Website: crate-barrel
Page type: newsletter-management
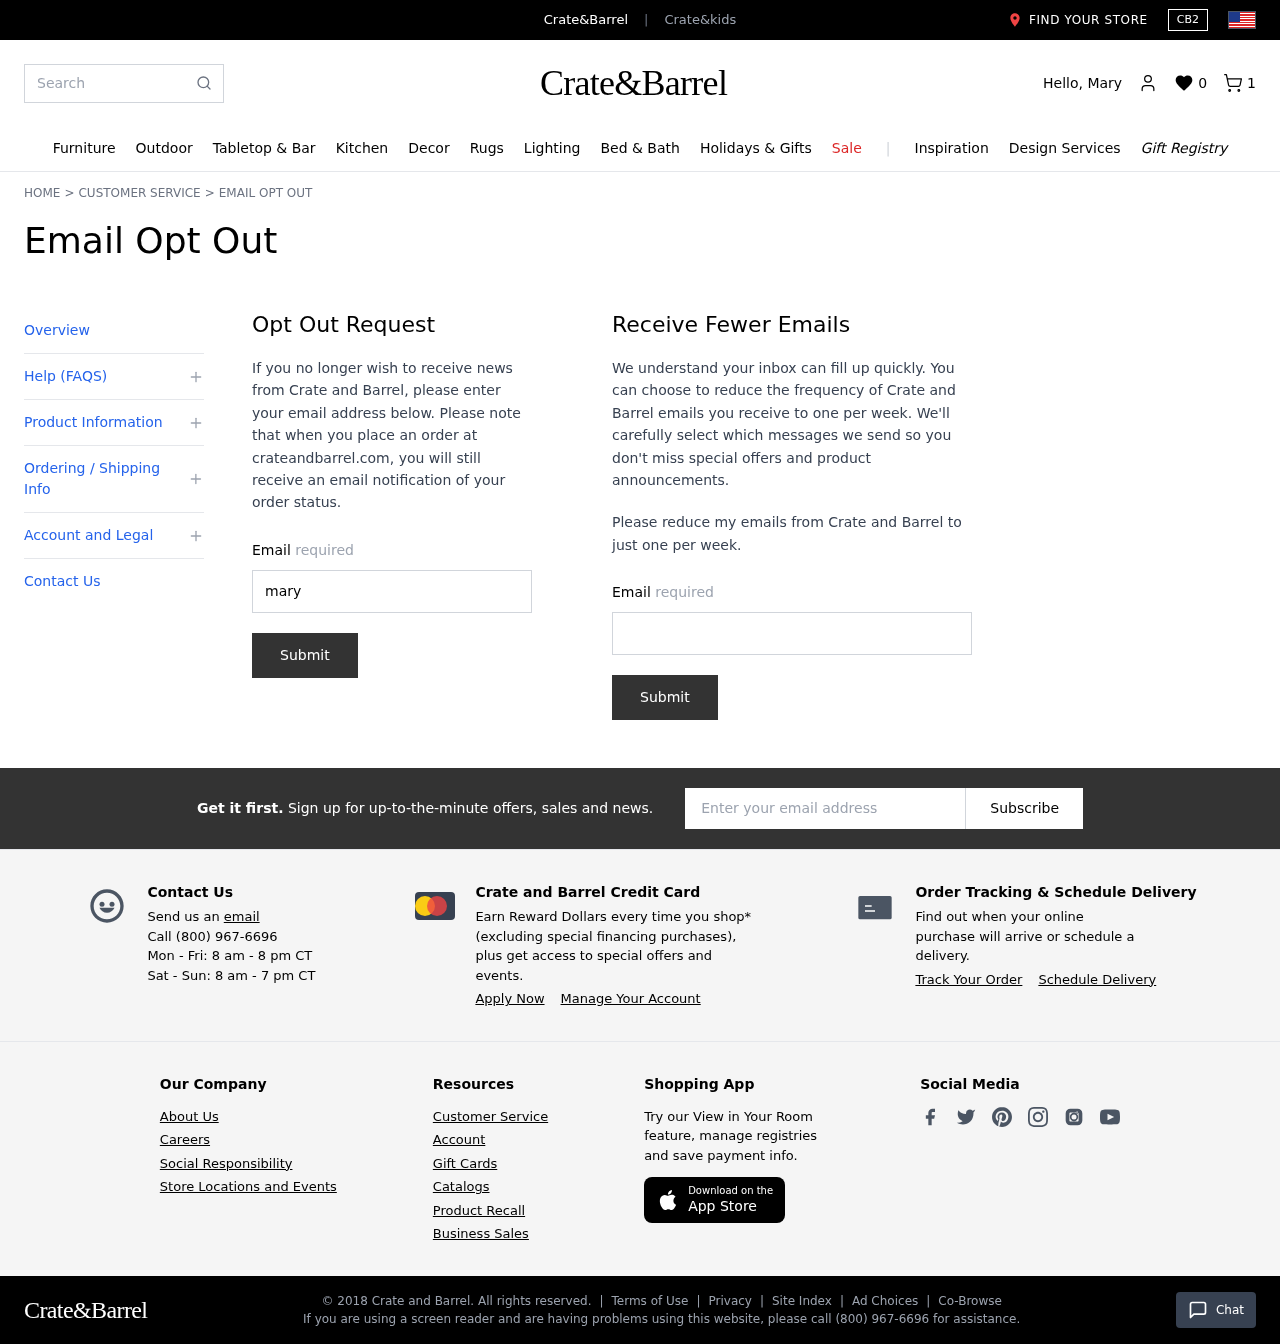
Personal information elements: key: PII_EMAIL
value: marypeterson@yahoo.com
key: PII_EMAIL2
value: marypeterson@yahoo.com
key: PII_EMAIL3
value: marypeterson@yahoo.com
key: PII_FIRSTNAME
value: Mary
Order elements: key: ORDER_NUM_ITEMS
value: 1
Search elements: key: HEADER_SEARCH
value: Search
Other elements: key: WISHLIST_COUNT
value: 0